六年级 · 度量几何学
 甲乙两人分别将同一块空地画下来，如图。如果甲是按 $1: 1000$ 的比例尺画的，那么乙使用的比例尺是（）。

甲

6. 下面哪一组数不可以组成比例（）。

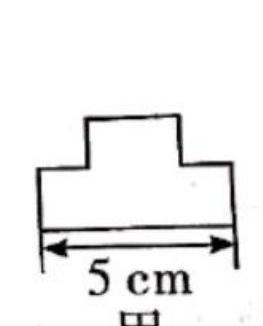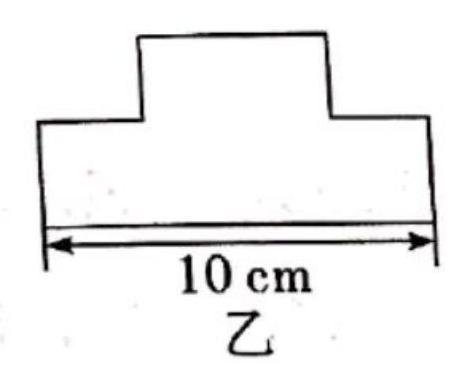
A. $2,15,3$ 和 10
B. $1.6,6.4,2$ 和 5
C. $\frac{1}{2} ， \frac{1}{3} ， \frac{1}{6}$ 和 $\frac{1}{4}$
D. $4,7,1.6$ 和 2.8

答案: C